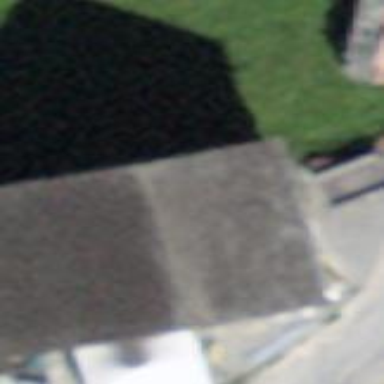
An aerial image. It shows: Barn.